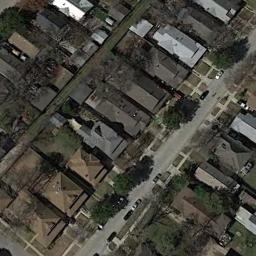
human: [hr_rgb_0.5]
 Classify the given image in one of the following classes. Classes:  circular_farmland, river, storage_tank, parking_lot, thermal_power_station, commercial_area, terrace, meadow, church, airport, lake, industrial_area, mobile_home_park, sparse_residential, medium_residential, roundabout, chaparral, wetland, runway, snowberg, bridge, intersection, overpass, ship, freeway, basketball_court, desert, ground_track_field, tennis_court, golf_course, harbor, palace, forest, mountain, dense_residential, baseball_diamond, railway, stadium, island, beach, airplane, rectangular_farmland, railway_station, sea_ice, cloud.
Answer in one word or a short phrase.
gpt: dense_residential